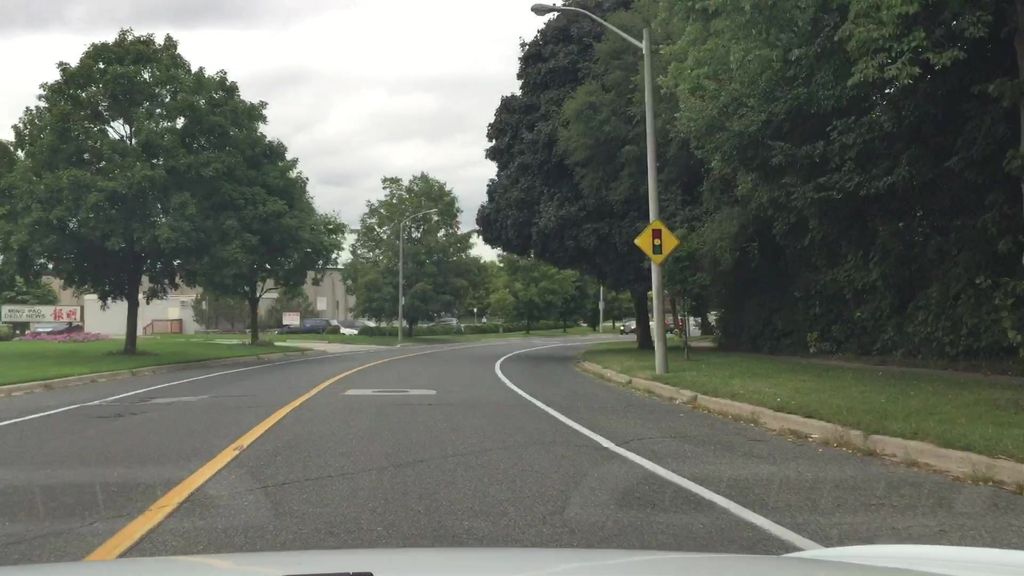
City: toronto